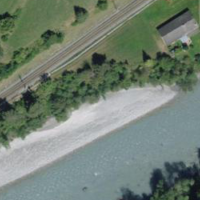
EUNIS habitat code: 15
Species observed at this site:
Lathyrus vernus